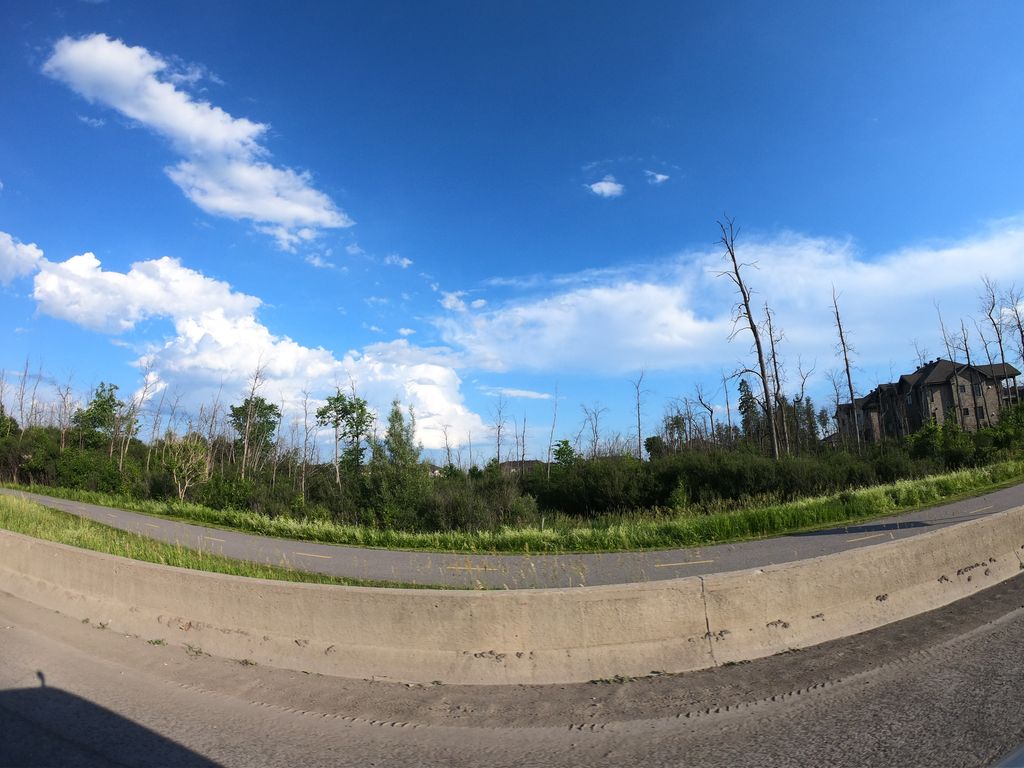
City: ottawa-gatineau